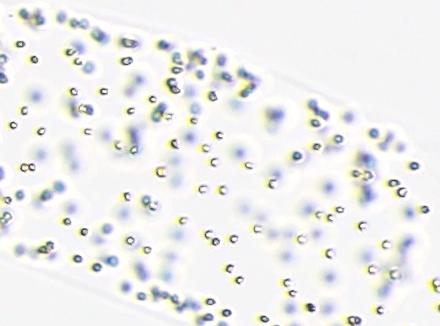
Label: Phaeocystis